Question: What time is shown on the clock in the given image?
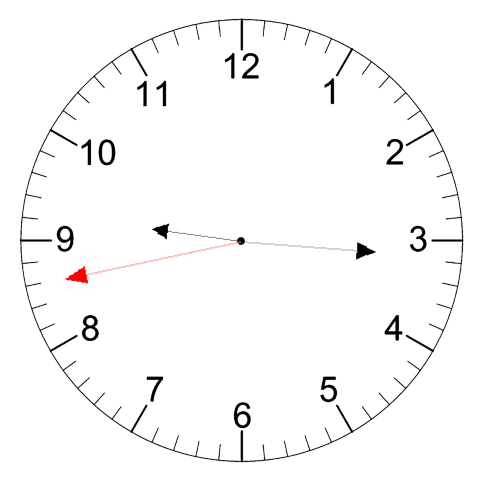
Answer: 09:15:43